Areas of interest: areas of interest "Jingjiu Plaza"
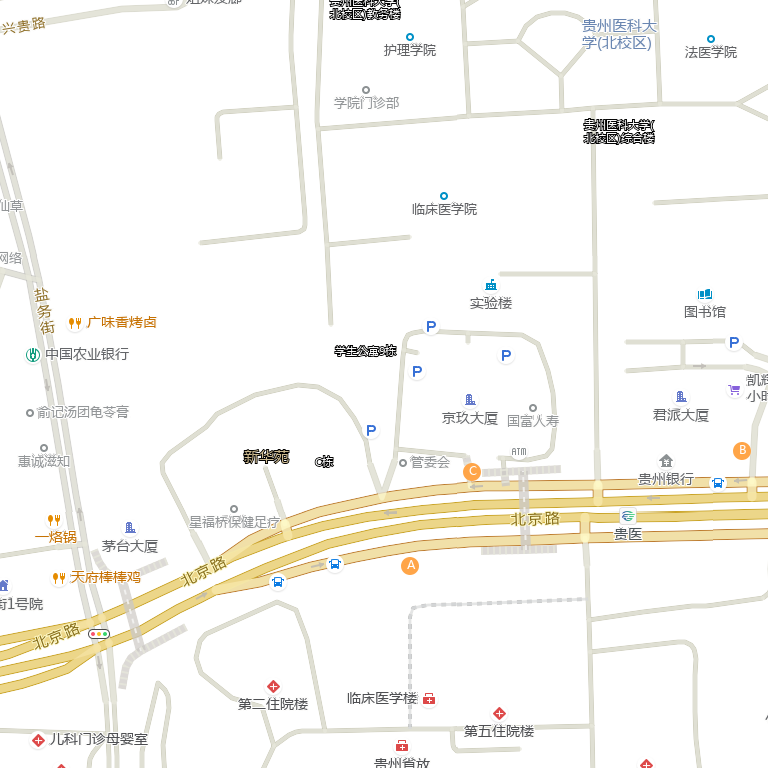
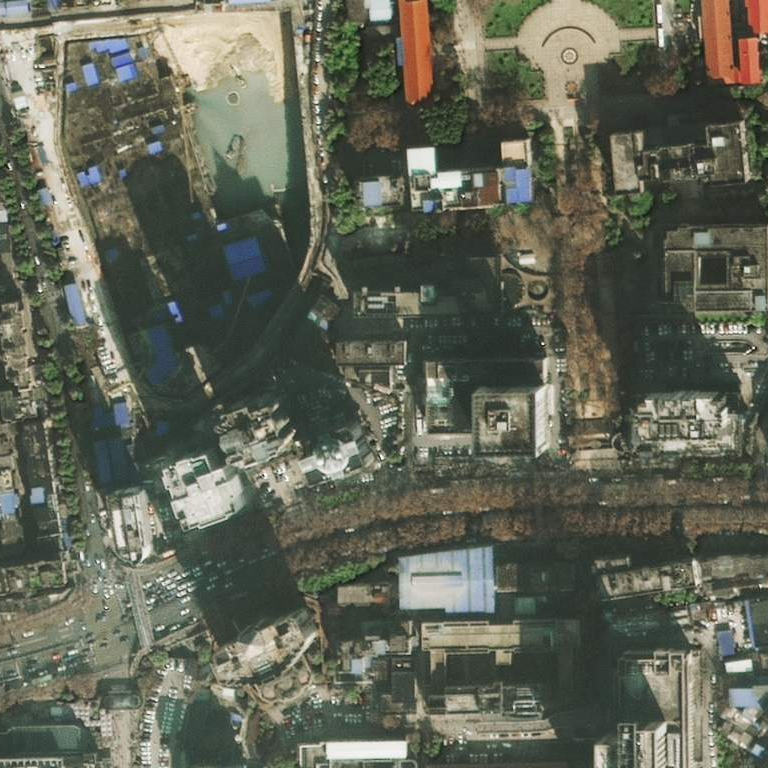